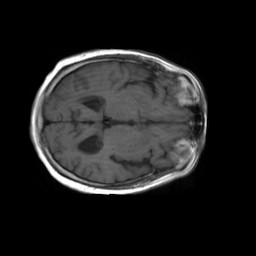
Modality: T1w
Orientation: axial
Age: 78
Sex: female
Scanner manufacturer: philips
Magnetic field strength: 1.5 T
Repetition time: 0.6147 s
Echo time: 0.014 s